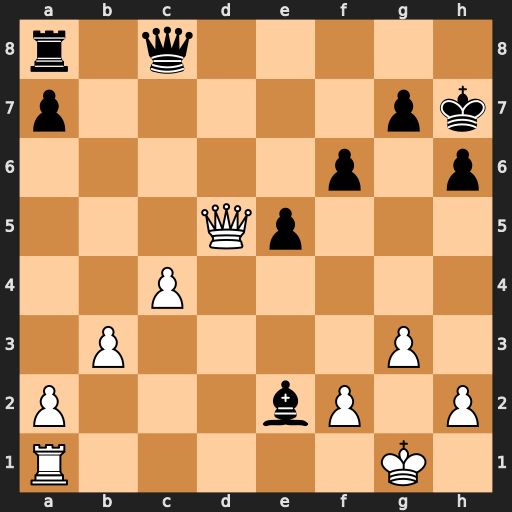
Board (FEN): r1q5/p5pk/5p1p/3Qp3/2P5/1P4P1/P3bP1P/R5K1
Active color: w
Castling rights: -
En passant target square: -
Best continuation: Qe4+ f5 Qxe2